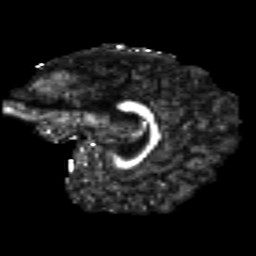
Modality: FA
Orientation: sagittal
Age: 33
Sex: female
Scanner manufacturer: siemens
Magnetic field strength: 3 T
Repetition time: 8.8 s
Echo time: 0.085 s